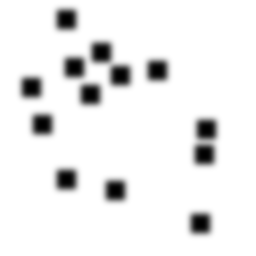
Squares: 13
Triangles: 0
Stars: 0
Total shapes: 13